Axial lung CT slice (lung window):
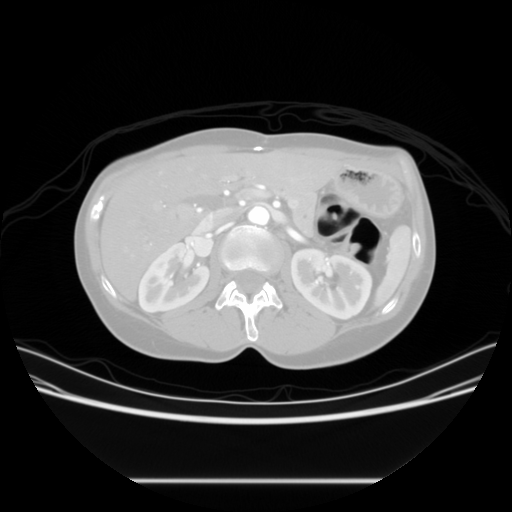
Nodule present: no